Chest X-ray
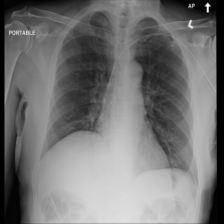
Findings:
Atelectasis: negative
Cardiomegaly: negative
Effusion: negative
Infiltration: negative
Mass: negative
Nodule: negative
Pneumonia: negative
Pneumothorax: negative
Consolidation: negative
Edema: negative
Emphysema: negative
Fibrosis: negative
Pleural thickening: negative
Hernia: negative